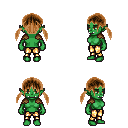
a pixel art fantasy rpg character, female body template, orc, green skin, leather shoulder armor, gold greaves, brown twin-tailed hairstyle, four views (front, back, left, right), 2x2 character sprite sheet, small pixel art, hard edges, no anti-aliasing